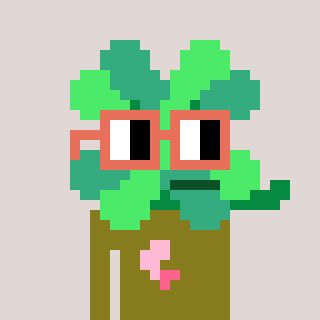
a pixel art character with square orange glasses, a clover-shaped head and a gunk-colored body on a warm background